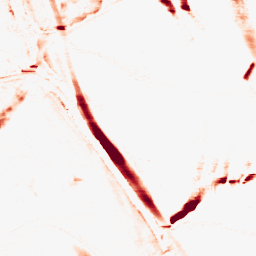
Category: morphological
Decomposition family: morphological_rect
Decomposition parameters: operation: opening
width: 20
height: 3
Upsampling method: cubic_mitchell
Upsampling parameters: scale: 2
Upsampling scale: 2